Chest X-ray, PA view. Patient: 62 years old, sex M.
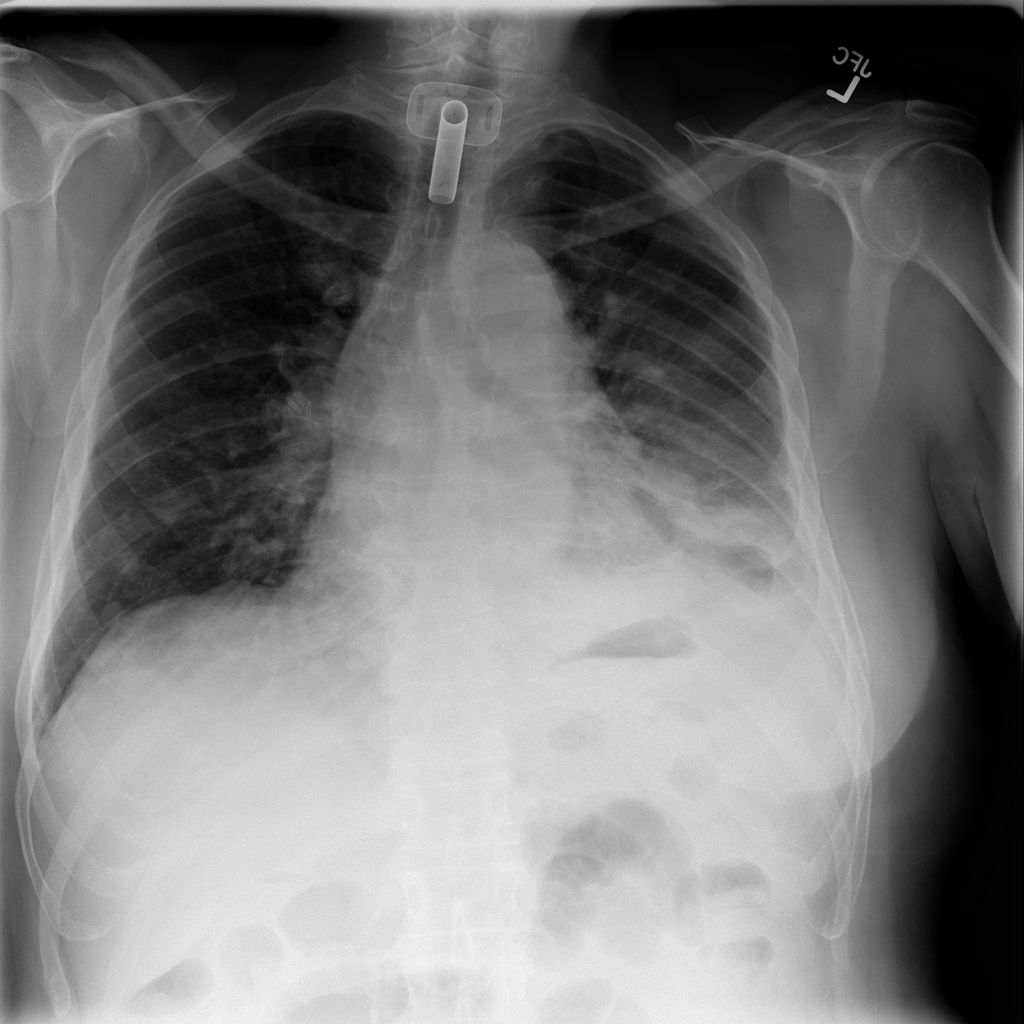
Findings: Consolidation, Nodule